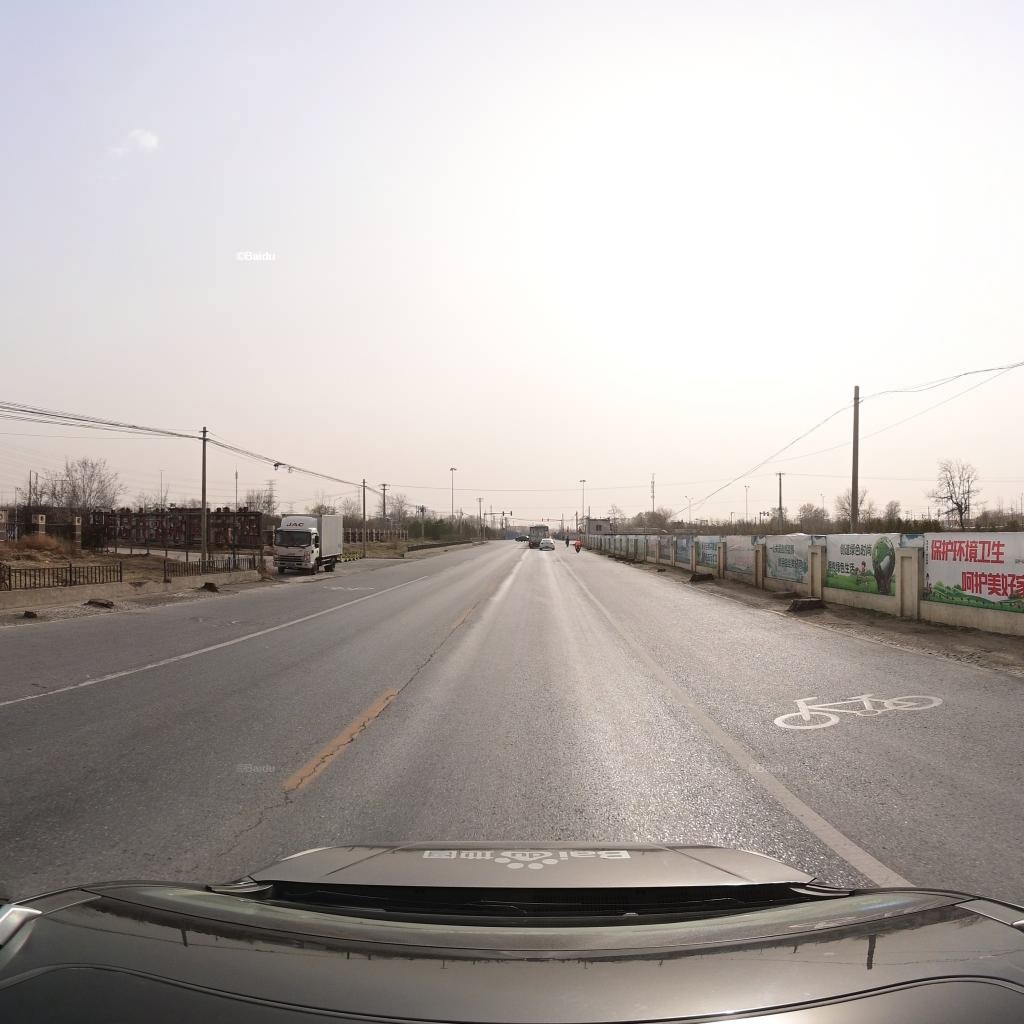
Region: Fengtai
Road damage annotations: longitudinal crack